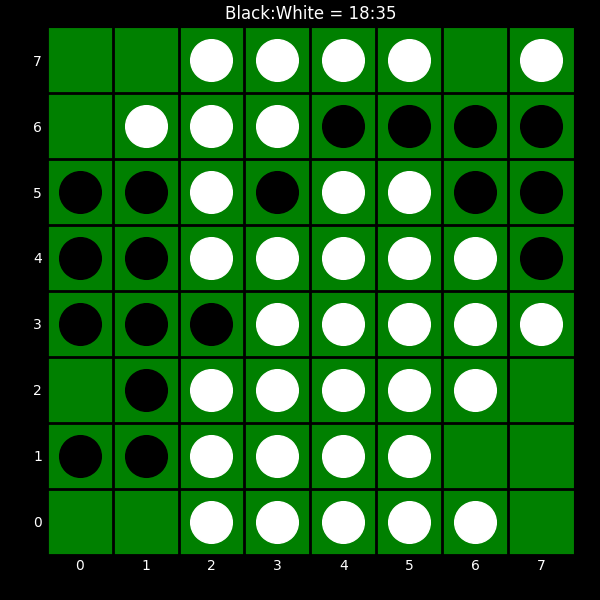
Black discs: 18
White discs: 35